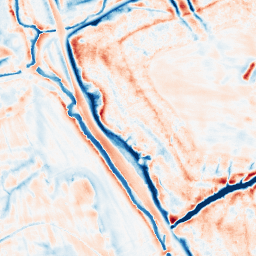
Category: edge_preserving
Decomposition family: bilateral
Decomposition parameters: d: 21
sigma_color: 50
sigma_space: 50
Upsampling method: quintic
Upsampling parameters: scale: 2
Upsampling scale: 2